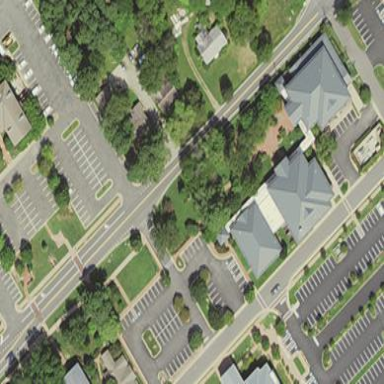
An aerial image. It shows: Courthouse building.